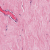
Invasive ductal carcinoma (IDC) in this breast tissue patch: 0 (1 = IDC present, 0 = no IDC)